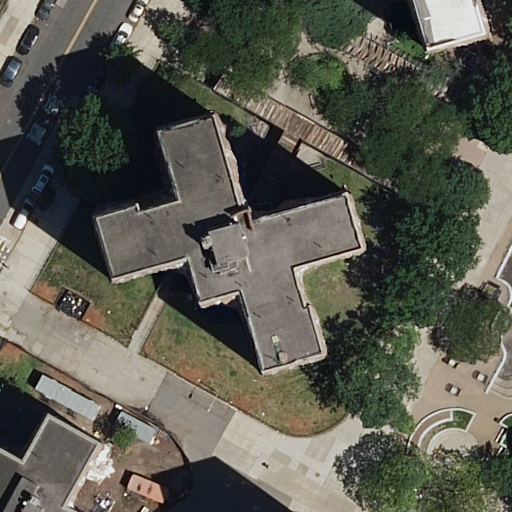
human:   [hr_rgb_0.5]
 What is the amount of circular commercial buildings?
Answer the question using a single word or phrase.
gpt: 0

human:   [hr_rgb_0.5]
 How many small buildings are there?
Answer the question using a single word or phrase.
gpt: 0

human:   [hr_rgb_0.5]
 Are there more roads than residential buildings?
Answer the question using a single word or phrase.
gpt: yes

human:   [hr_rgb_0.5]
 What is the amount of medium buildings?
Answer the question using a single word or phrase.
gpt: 1

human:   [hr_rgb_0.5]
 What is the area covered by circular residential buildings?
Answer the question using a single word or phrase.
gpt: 0m2

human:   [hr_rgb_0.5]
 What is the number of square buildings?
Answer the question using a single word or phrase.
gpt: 0

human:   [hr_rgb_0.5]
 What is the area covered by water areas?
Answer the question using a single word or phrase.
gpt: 0m2

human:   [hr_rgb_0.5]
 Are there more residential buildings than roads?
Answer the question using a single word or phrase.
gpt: no

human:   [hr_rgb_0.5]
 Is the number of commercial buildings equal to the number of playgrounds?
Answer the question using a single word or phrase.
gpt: no

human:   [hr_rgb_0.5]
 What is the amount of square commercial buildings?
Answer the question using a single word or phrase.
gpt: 0

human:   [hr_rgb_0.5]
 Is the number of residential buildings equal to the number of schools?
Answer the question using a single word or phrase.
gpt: no

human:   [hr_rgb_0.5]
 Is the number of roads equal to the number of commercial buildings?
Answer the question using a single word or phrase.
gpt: no

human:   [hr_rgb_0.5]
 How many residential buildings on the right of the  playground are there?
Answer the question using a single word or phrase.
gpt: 0

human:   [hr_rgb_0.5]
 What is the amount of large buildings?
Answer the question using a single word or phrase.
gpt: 2

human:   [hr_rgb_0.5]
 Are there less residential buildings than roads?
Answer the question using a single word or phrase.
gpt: yes

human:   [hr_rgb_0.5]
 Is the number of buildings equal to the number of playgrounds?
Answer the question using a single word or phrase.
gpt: no

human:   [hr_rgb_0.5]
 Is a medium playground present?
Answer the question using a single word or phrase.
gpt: no

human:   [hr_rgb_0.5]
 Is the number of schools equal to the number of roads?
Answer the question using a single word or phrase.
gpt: no

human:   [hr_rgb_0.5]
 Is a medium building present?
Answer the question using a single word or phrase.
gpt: yes

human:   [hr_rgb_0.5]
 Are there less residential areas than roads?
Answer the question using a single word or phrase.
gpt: yes

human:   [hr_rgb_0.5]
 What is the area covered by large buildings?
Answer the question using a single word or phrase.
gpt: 1997m2

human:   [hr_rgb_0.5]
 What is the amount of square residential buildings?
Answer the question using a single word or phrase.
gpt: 0

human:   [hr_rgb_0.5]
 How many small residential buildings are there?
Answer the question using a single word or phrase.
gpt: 0

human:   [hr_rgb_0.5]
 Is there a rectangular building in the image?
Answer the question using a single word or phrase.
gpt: no

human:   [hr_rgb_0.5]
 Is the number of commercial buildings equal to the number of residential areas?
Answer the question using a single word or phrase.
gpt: no

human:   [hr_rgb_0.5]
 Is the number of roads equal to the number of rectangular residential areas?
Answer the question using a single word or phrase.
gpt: no

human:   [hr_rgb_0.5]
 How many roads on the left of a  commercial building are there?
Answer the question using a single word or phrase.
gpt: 0

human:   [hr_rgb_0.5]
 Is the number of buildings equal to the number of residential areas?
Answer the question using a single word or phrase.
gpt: no

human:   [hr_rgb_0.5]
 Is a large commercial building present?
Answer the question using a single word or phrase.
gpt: no

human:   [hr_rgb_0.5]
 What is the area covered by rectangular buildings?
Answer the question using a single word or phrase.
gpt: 0m2

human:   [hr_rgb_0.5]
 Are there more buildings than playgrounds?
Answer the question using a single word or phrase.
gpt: yes

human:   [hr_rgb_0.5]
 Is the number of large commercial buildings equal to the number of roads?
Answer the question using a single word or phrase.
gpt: no

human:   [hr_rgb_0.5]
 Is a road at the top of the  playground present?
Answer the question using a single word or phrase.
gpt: yes

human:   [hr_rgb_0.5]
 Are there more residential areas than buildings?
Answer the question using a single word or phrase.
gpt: no

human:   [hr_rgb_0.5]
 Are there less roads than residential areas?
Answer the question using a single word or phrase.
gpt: no

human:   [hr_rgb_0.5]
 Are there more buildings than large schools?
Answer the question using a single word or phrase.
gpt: yes